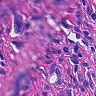
Metastatic tissue present: yes